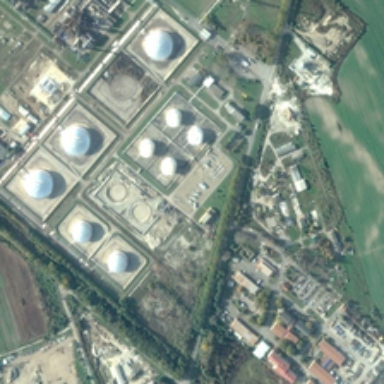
Many storage tanks are near some green trees and buildings .